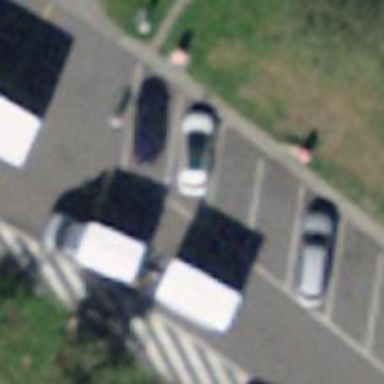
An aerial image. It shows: Charging station.